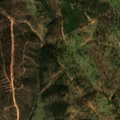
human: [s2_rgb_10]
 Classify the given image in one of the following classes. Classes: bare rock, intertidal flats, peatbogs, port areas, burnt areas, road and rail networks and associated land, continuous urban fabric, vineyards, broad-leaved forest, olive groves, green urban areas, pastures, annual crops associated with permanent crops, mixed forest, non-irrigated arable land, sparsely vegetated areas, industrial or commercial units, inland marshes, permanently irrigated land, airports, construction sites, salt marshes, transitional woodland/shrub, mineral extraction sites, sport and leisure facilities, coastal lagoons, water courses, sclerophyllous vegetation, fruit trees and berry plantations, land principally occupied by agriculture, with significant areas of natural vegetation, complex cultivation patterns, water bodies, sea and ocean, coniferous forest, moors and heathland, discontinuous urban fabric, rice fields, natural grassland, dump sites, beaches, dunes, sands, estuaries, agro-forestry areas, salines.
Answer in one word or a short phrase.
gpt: pastures, agro-forestry areas, broad-leaved forest, transitional woodland/shrub